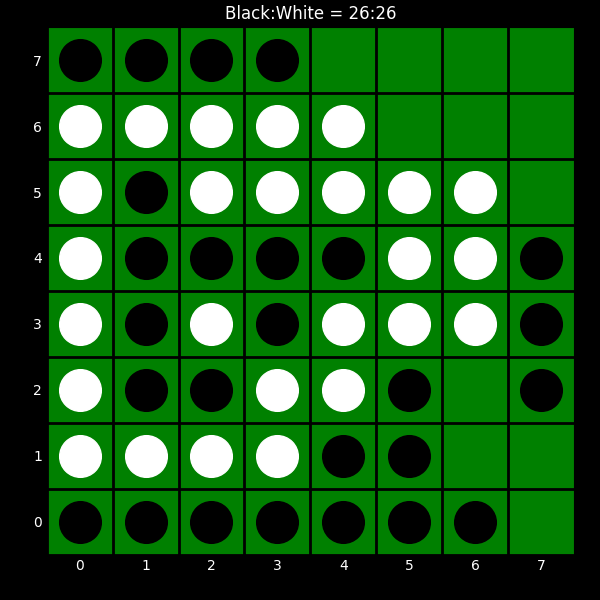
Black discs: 26
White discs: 26